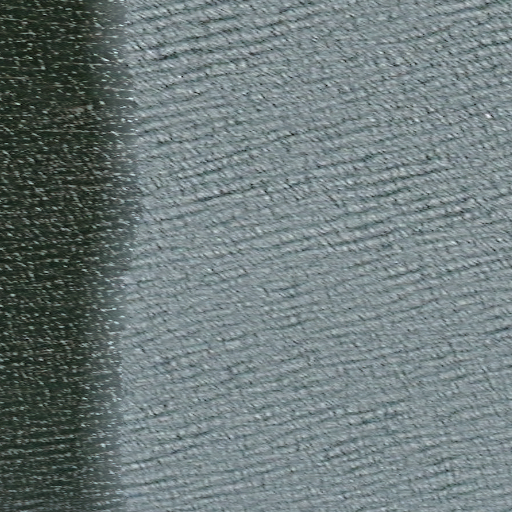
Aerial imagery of cape in Alaska named Nimiuk Point containing only unknown